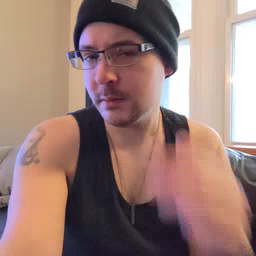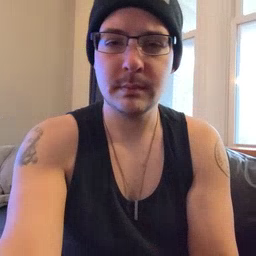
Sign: head